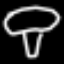
Label: mushroom